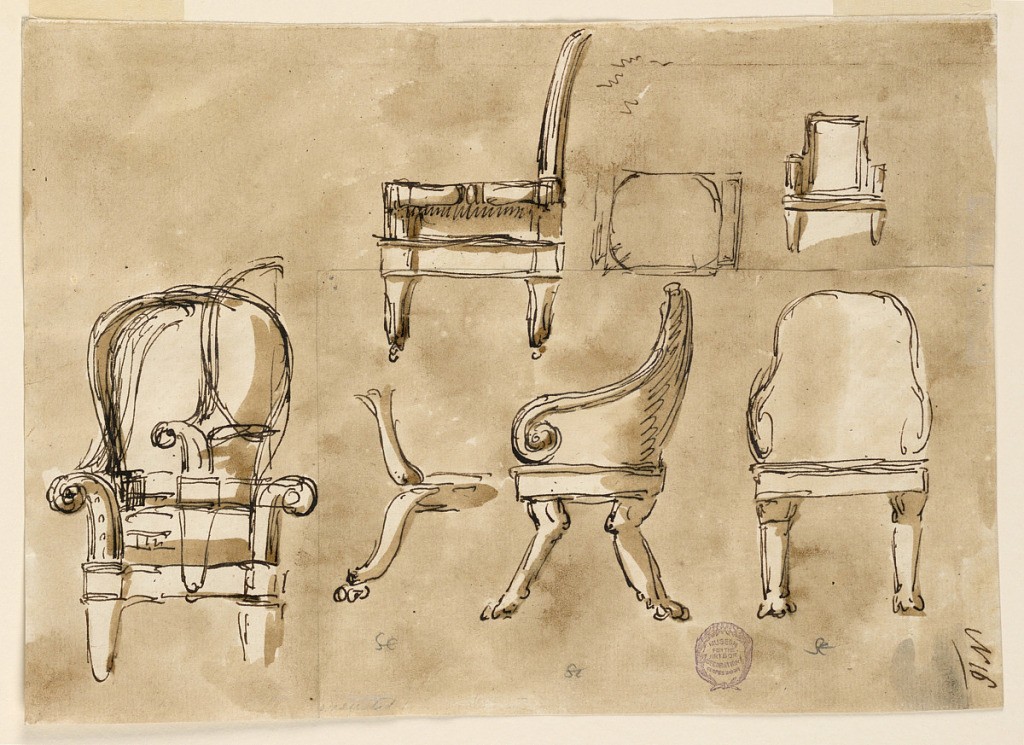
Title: Chairs
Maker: Giuseppe Barberi, Italian, 1746–1809
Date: ca. 1800
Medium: Pen and brown ink, brush and brown wash, graphite, on paper
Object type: Drawing
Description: Top center: side profile of a side chair on wheels.  To the right is a front profile of an armchair with a rectangular back.  Bottom row:  front, side and rear profiles of an armchair with a rounded back.  At center drawings of two types of claw foots.